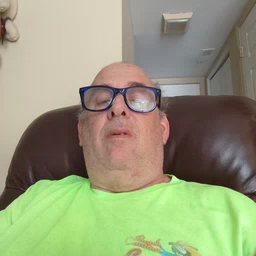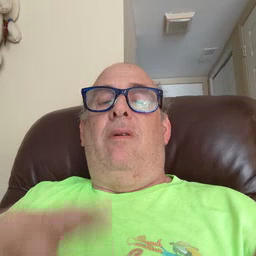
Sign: first